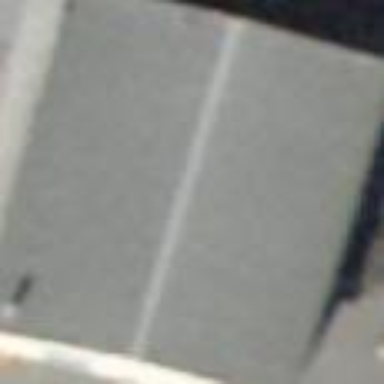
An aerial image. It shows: Gabled roof on residential building.